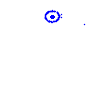
Particle: kaon